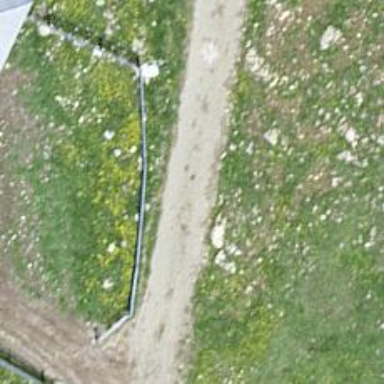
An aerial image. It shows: Track with grade 1 quality.